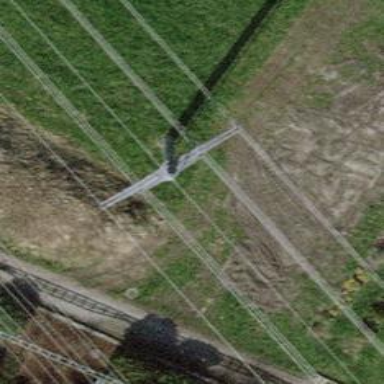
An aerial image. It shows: Power line is depicted.